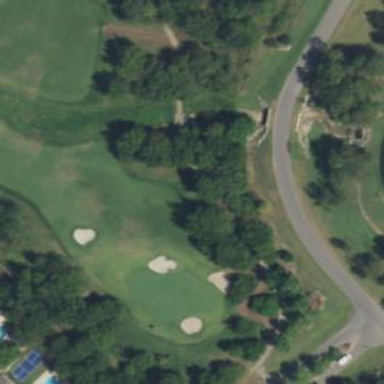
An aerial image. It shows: Path used for both walking and golf.